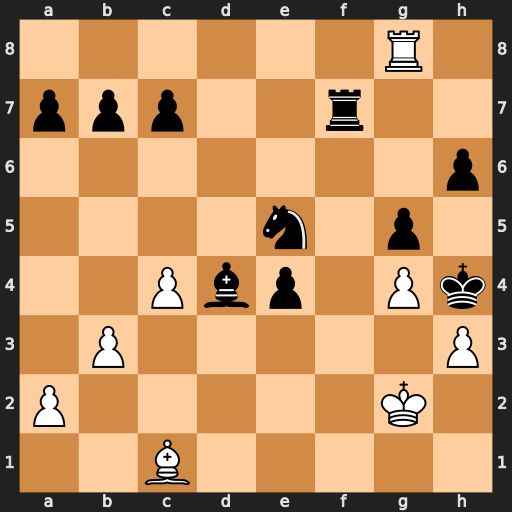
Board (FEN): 6R1/ppp2r2/7p/4n1p1/2Pbp1Pk/1P5P/P5K1/2B5
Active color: w
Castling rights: -
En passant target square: -
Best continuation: Bxg5+ hxg5 Rh8+ Rh7 Rxh7#